Question:
I'm using an asp repeater to display a list of names and I want to display the current letter as a type of grouping header, like in an index page.
The data is sorted alphabetically before binding, but i'm finding it difficult to insert the 'A' and 'B' before the names are displayed.
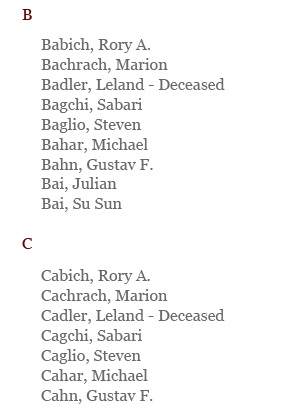
Answer: Add a Panel control to your ItemTemplate with visibility set to False. When you are binding the repeater (assuming you are subscribing to the 'ItemDataBound' event), run a check to see if the first letter has changed. If it has, set the panel's visibility to true and print out the letter.
Let me know if you need some example code.
For clarity sake, "AlphaHeaders" is what we will call the "A", "B", "C" letters that we want to display
The Repeater will look like so:
'''
<table>
<asp:Repeater id="rptRepeater" runat="server" OnItemDataBound="rptNames_OnItemDataBound">
<ItemTemplate>
<asp:Panel id="pnlAlphaHeader" runat="server" visible="False">
<tr><td><asp:Label id="lblAlphaHeader" runat="server" /></td></tr>
</asp:Panel>
<tr><td><asp:Label id="lblName" runat="server" /></td></tr>
</ItemTemplate>
</asp:Repeater>
</table>
'''
First, you need a variable that holds the current AlphaHeader:
'''
private string _AlphaHeaderCurrent = String.Empty;
'''
Then you will do your work on the repeater's 'OnItemDataBound' event:
'''
protected void rptNames_OnItemDataBound(object sender, System.Web.UI.WebControls.RepeaterItemEventArgs e)
{
if ((e.ItemType==ListItemType.Item) || (e.ItemType==ListItemType.AlternatingItem)) {
string name = e.Item.DataItem("Name").ToString();
//check if the first letter of the current name is new. If it is new, we print out the header
if(!name.StartsWith(this._AlphaHeaderCurrent)) {
this._AlphaHeaderCurrent = name.SubString(1);
((Panel)e.ItemFindControl("pnlAlphaHeader")).Visible = true;
((Label)e.Item.FindControl("lblAlphaHeader")).Text = the._AlphaHeader;
}
((Label)e.Item.FindControl("lblName")).Text = name;
}
}
'''